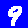
Digit: 9